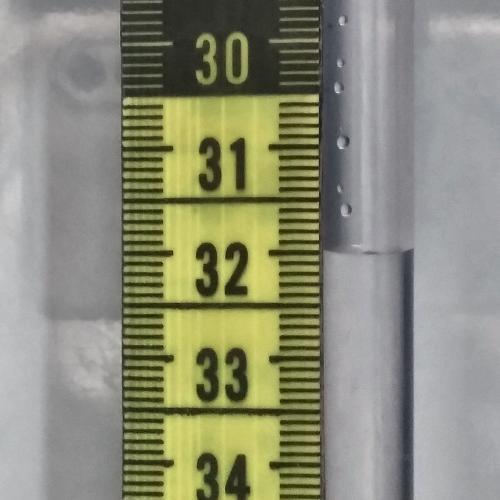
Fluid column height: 32.0 cm